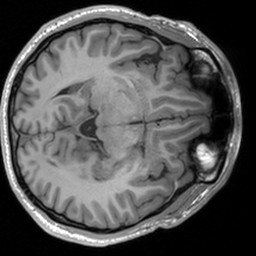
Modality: T1w
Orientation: axial
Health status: healthy
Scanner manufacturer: siemens
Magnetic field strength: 3 T
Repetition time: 1.9 s
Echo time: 0.00226 s